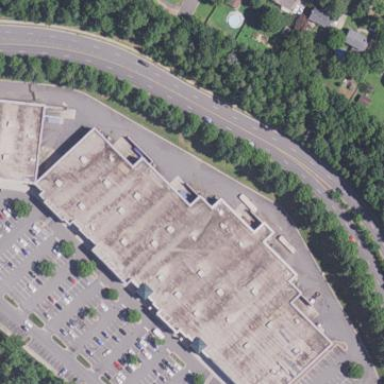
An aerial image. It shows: Mall building.